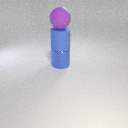
large purple rubber sphere above large blue metal cylinder